Chest X-ray. View position: PA
Patient age: 59
Patient sex: M
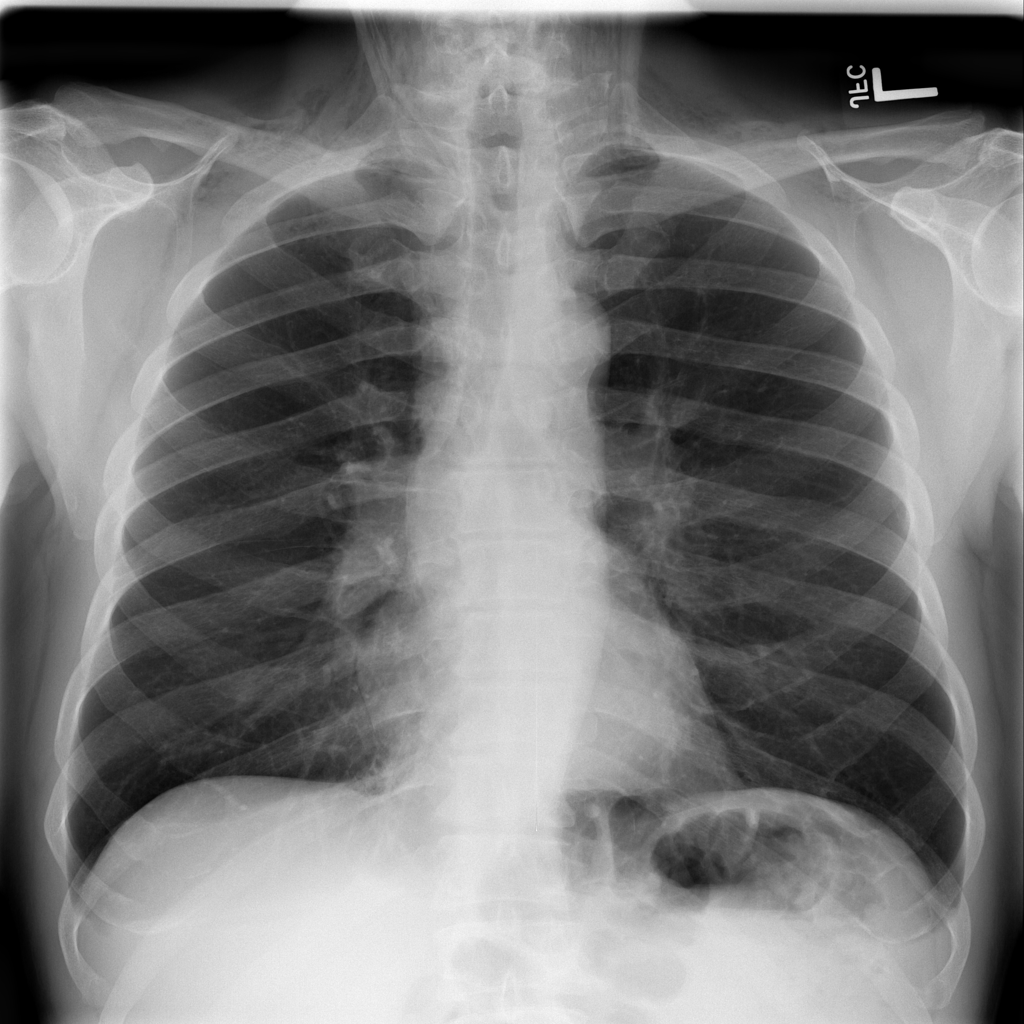
Finding: Pneumothorax